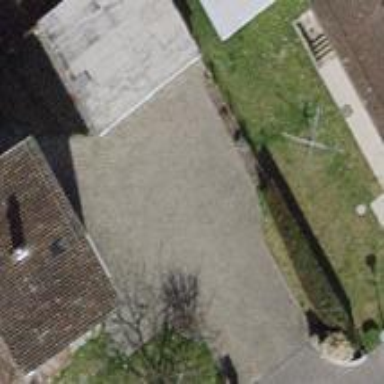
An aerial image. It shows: Garage building.